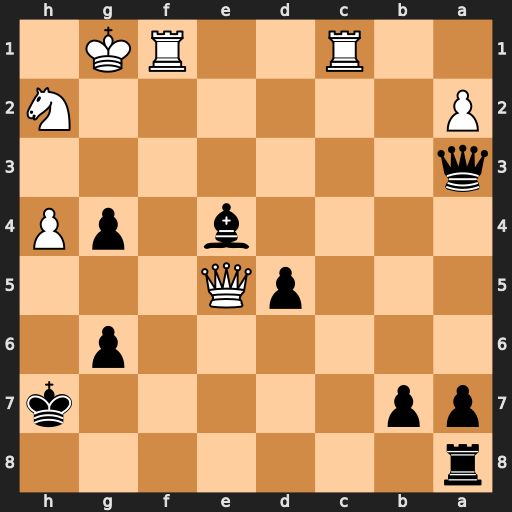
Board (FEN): r7/pp5k/6p1/3pQ3/4b1pP/q7/P6N/2R2RK1
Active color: b
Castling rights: -
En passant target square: -
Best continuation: Qe3+ Rf2 Qxc1+